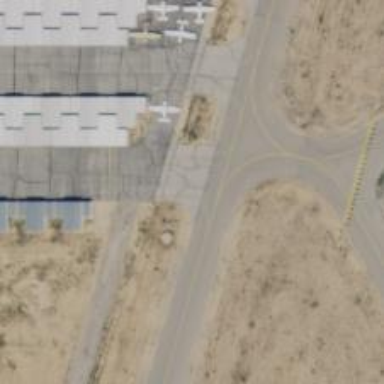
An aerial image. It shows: View of taxiway at the airport.